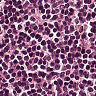
Metastatic tissue present: no